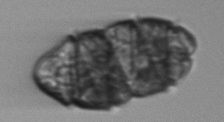
Label: Margalefidinium